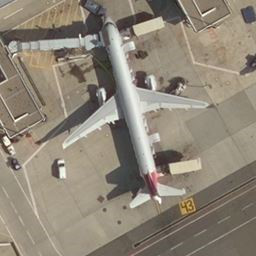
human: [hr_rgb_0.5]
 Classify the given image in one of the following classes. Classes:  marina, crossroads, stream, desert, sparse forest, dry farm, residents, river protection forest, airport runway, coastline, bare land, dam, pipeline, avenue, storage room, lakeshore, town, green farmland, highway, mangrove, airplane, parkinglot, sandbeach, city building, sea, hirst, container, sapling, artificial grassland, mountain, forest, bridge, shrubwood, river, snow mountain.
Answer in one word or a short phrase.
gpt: airplane